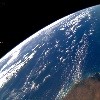
Label: water